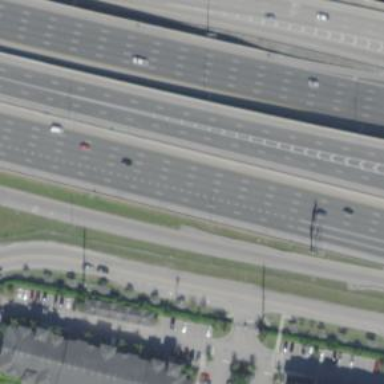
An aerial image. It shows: Primary link highway with asphalt surface.